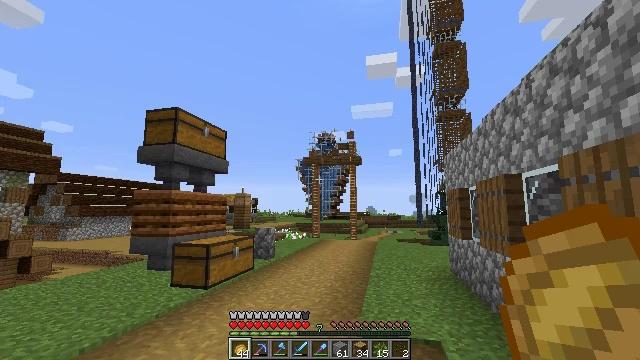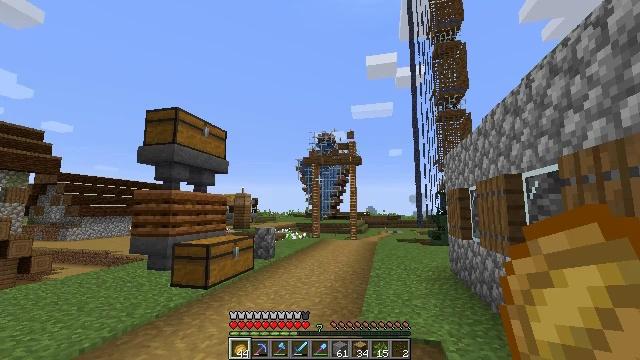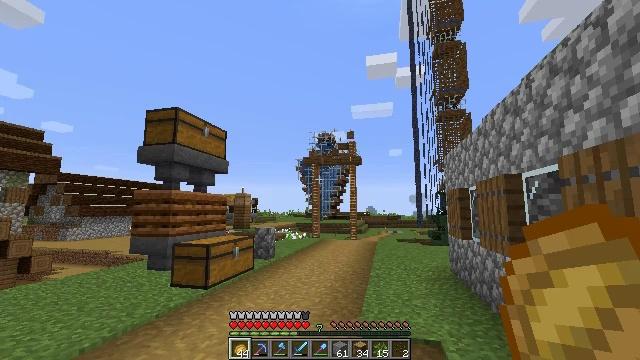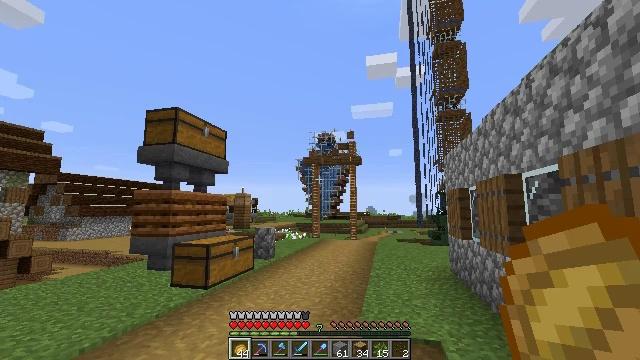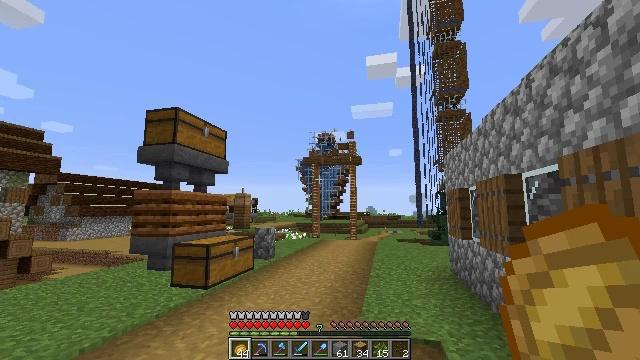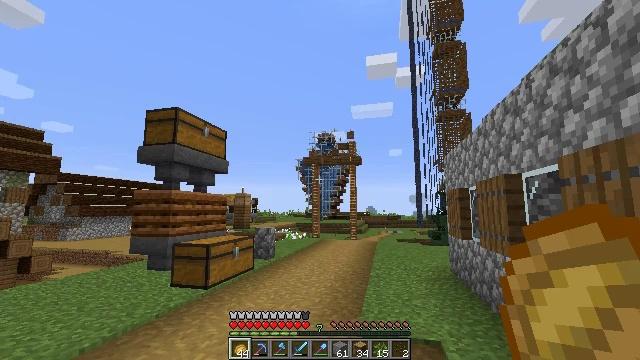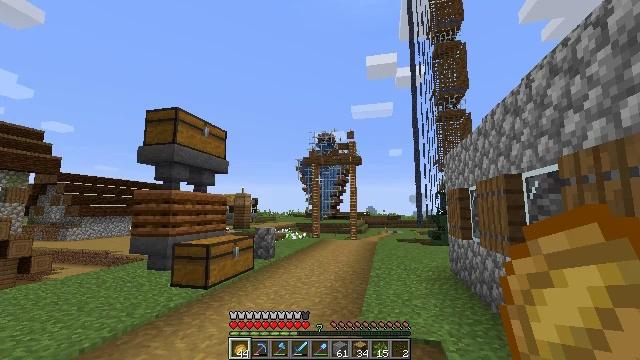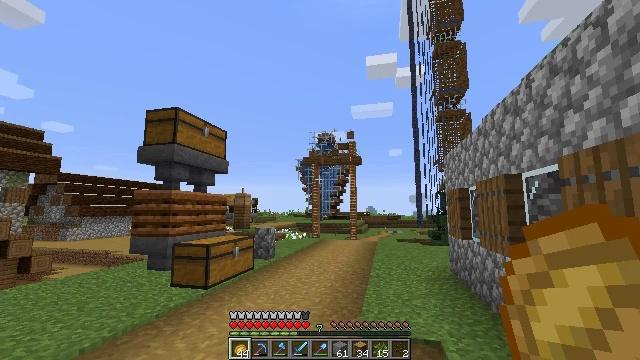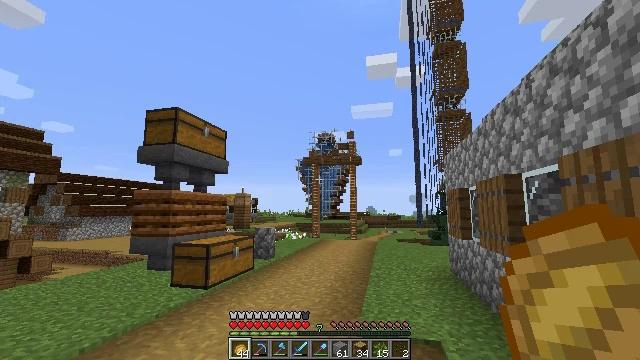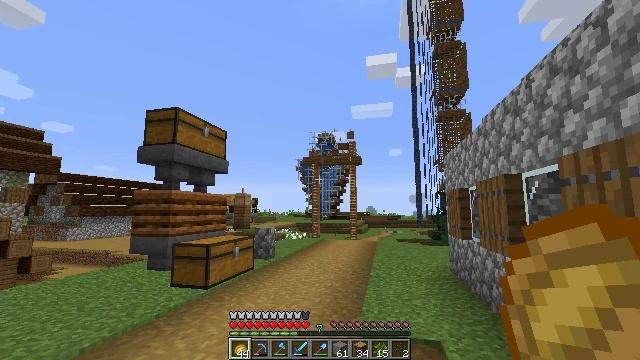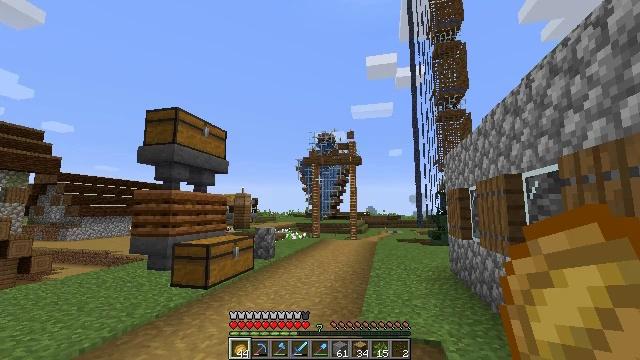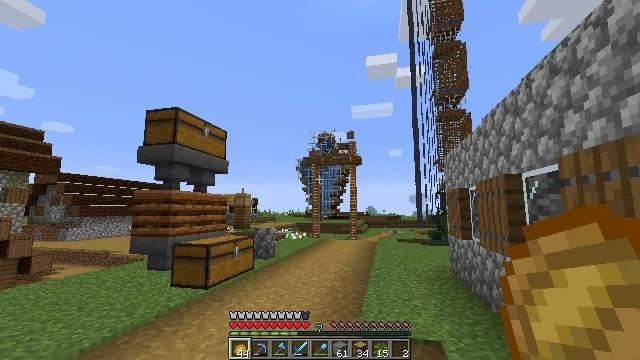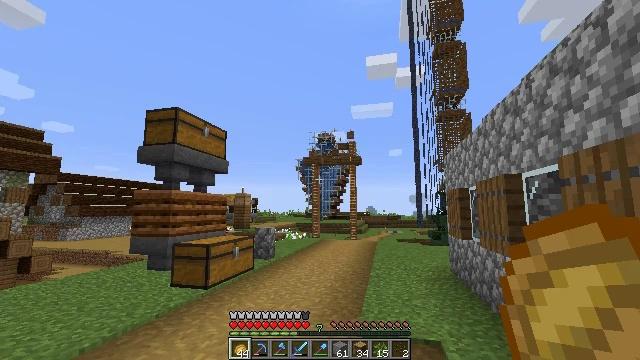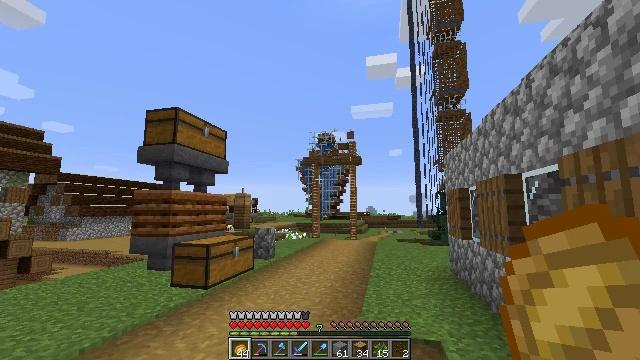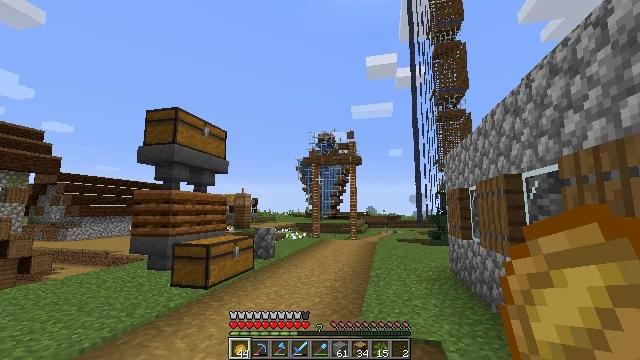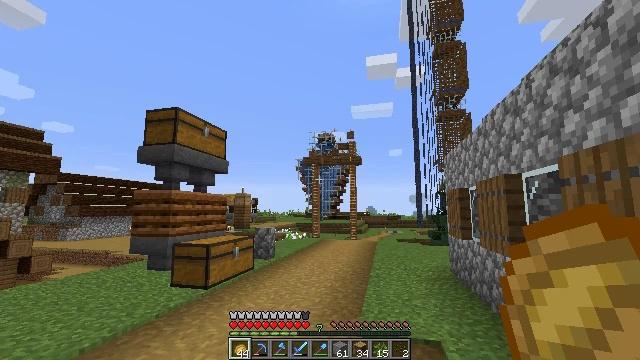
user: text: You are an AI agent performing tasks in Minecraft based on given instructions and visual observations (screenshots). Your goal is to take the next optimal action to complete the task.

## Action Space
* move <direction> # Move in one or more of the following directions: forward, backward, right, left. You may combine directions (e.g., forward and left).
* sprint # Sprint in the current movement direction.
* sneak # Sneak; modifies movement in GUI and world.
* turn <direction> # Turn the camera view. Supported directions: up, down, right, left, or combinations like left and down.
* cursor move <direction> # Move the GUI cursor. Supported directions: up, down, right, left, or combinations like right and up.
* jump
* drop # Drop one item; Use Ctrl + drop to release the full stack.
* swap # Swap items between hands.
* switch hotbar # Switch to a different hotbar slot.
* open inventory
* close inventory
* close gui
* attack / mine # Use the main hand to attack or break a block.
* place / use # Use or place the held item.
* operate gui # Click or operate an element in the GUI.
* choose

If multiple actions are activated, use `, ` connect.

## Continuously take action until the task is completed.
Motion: motion action
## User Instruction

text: Mine the brewing stand from your base.
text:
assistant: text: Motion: no_op
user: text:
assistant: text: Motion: no_op
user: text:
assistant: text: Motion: no_op
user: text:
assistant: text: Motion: no_op
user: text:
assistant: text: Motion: no_op
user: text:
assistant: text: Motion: no_op
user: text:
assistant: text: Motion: no_op
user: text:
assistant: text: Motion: no_op
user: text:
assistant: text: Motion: no_op
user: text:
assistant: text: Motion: no_op
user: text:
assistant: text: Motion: no_op
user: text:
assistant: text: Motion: no_op
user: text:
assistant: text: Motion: no_op
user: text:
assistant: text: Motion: no_op
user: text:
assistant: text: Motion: no_op
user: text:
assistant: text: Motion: no_op
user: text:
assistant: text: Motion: no_op
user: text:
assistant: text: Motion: no_op
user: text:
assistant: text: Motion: no_op
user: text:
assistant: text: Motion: no_op
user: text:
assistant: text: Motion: no_op
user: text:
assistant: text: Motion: no_op
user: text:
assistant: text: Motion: no_op
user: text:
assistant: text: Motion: no_op
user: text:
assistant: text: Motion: no_op
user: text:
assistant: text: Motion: no_op
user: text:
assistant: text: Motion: no_op
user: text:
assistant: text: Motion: no_op
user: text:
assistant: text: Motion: no_op
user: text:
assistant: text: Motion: no_op